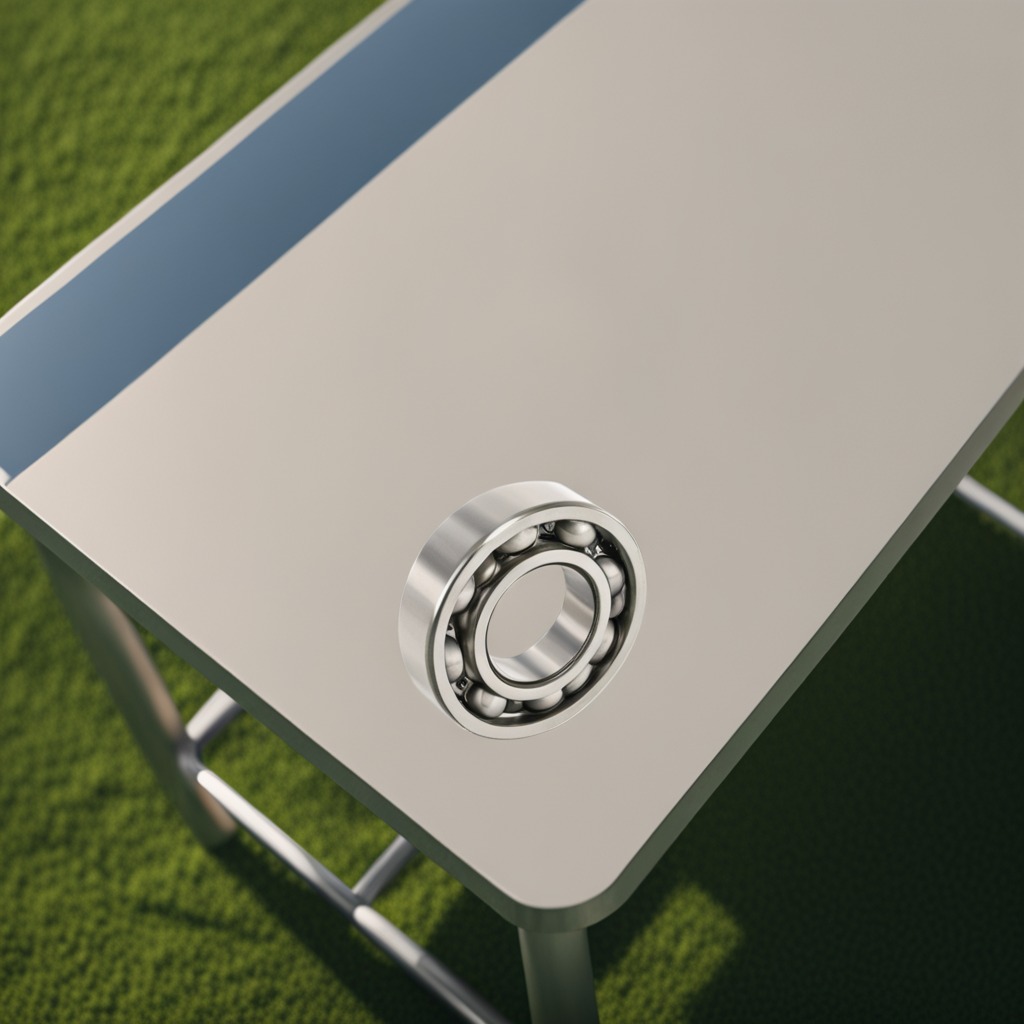
A metal ball bearing is lying on the textured surface.